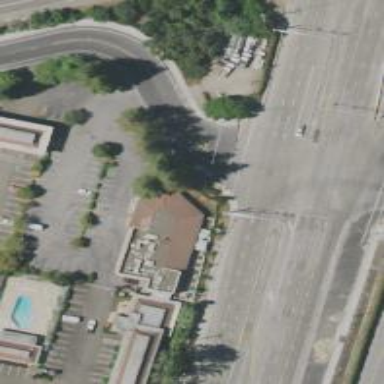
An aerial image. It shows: Unclassified road surrounded by commercial properties.